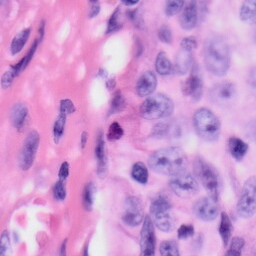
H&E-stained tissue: Skin